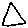
Label: triangle